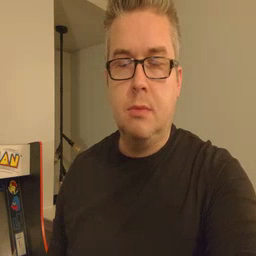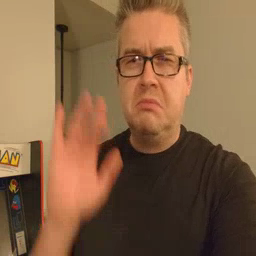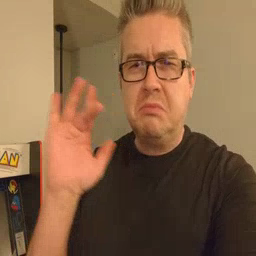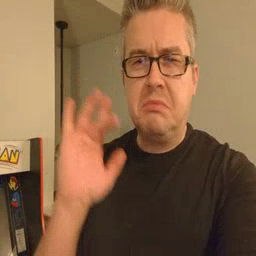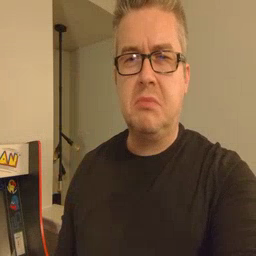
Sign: yucky